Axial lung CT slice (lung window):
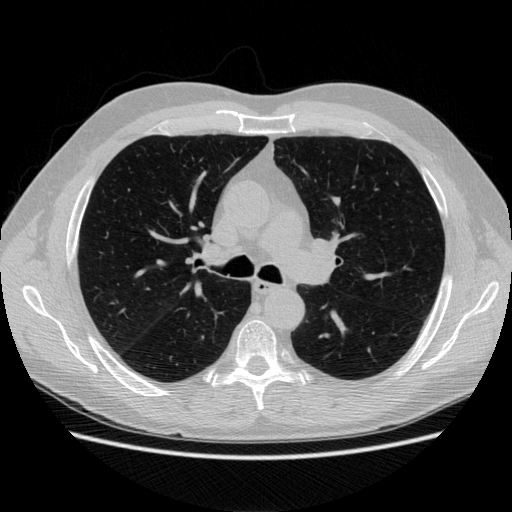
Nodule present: no